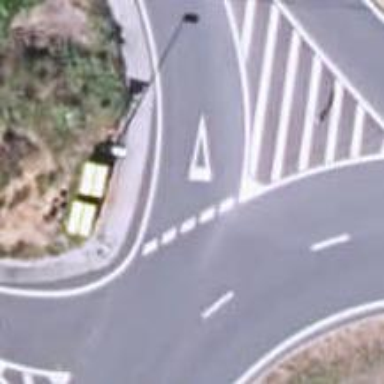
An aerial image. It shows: Roundabout on trunk highway.